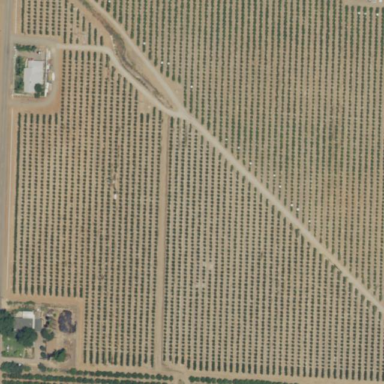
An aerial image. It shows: Orange orchard with rows of vibrant orange trees.